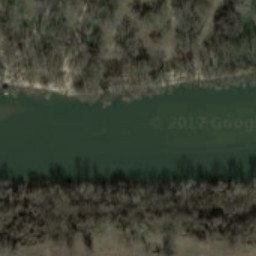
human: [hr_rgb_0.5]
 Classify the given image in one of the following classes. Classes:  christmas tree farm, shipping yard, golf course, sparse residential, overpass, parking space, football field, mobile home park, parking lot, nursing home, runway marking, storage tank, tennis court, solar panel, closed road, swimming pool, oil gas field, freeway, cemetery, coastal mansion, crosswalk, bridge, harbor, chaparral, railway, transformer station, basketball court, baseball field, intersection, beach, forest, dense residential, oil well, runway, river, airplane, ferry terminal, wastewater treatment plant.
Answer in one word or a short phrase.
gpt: river